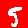
Digit: 5